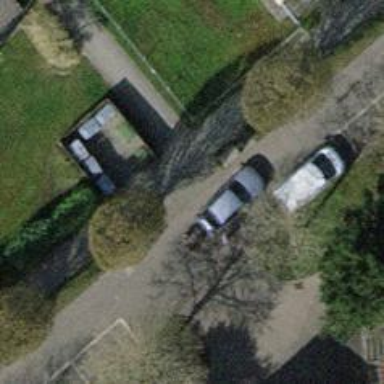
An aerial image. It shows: Bollard barrier.